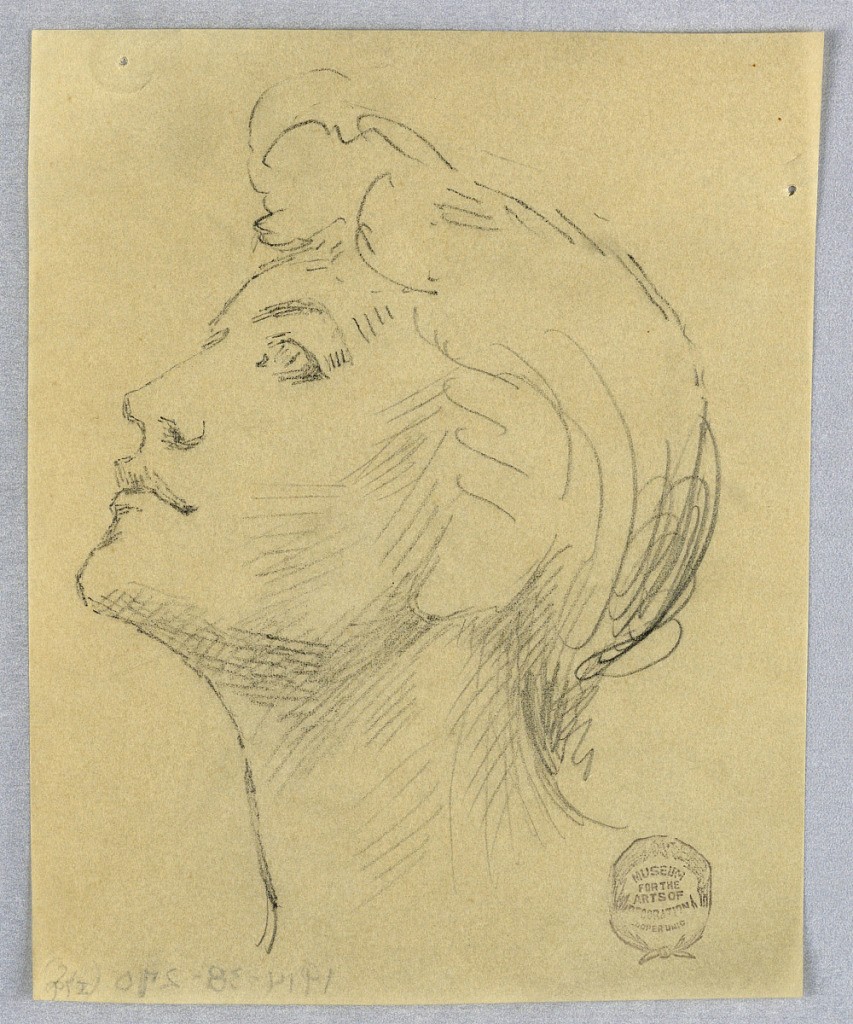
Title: Head of a Woman
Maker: Francis Augustus Lathrop, American, 1849–1909
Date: ca. 1895
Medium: Graphite on tracing paper
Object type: Drawing
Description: Sketch of the head of a woman in left profile, looking upwards.